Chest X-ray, AP view. Patient: 35 years old, sex F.
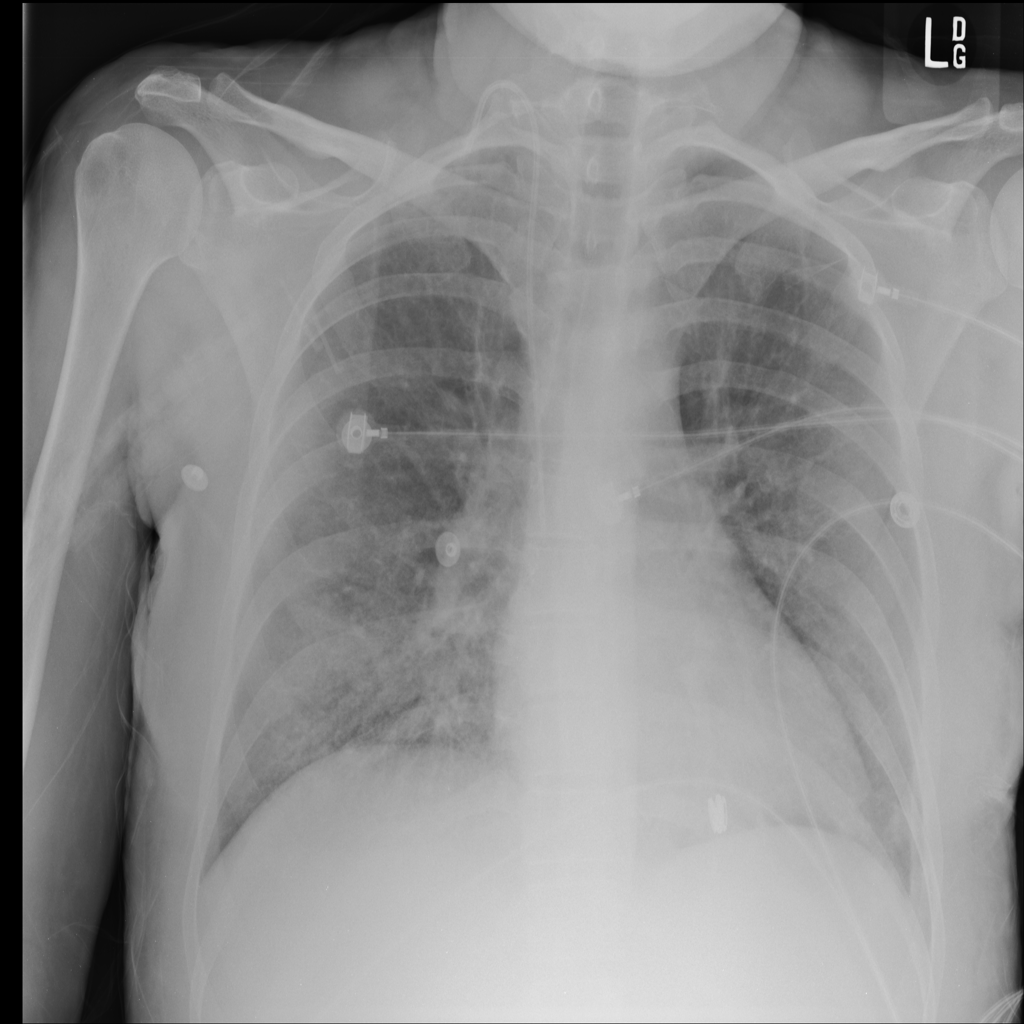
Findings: Atelectasis